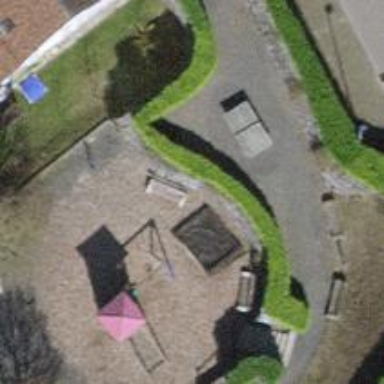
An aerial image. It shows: Sandpit at the playground.